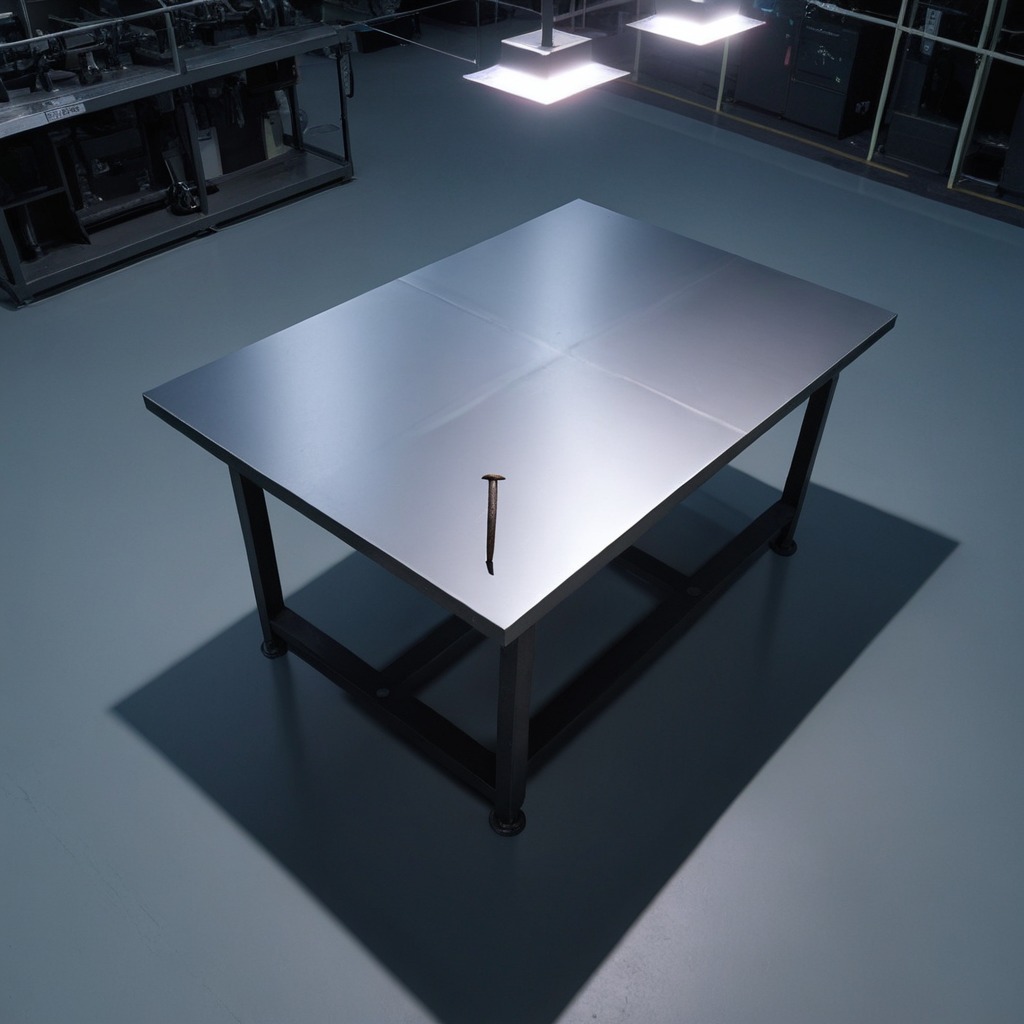
An iron nail is lying on the tabletop.